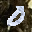
Label: 0